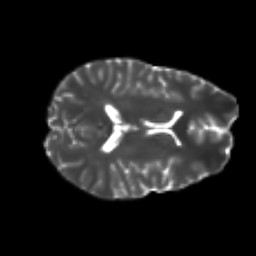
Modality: T2w
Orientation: axial
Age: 21
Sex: female
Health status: healthy
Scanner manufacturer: philips
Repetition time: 7.384 s
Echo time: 0.08599 s